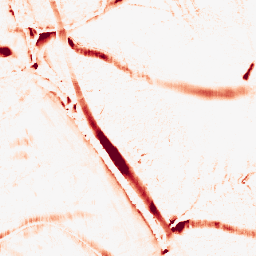
Category: morphological
Decomposition family: morphological_ellipse
Decomposition parameters: operation: opening
width: 20
height: 10
Upsampling method: sinc_hamming
Upsampling parameters: scale: 8
kernel_size: 16
Upsampling scale: 8